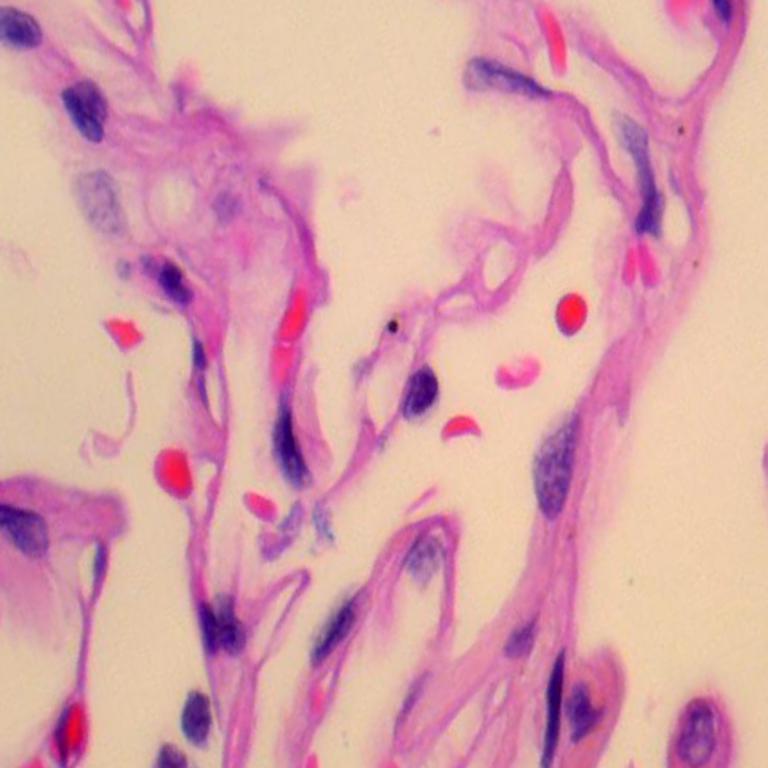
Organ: lung
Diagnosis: benign